Question: I have been working on this for about two days....I have a RadioButtonList that later gets replaced with a RadioButtonListPrint for pdf print. It works fine when the radio button is not in a table, but when in a table I am unable to get the ListPrint to go in the table. Any ides? Thanks.
This code
'''
Control ct;
tempControl = new RadioButtonListPrint();
tempControl.ID = ct.ID + "_print";
((RadioButtonListPrint)tempControl).CopyRadioButtonListAttributes(((RadioButtonList)ct));
((RadioButtonList)ct).Visible = false;
ct.Parent.Controls.Add(tempControl);
'''
has this output...

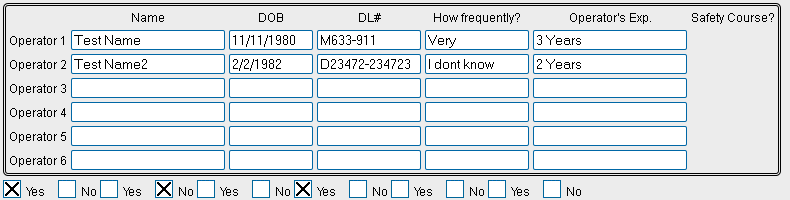
Answer: You have to find the control(Table) you want to add to, if you just add it to the Container it will just be last Control in the ControlTree as you are seeing:
'''
<table>
<tr>
<td id="putMeHere" runat="server"></td>
</tr>
</table>
'''
'''
HtmlTableCell td = [fill in the container control here].FindControl("putMeHere") as HtmlTableCell; //
td.Controls.Add(tempControl);
'''